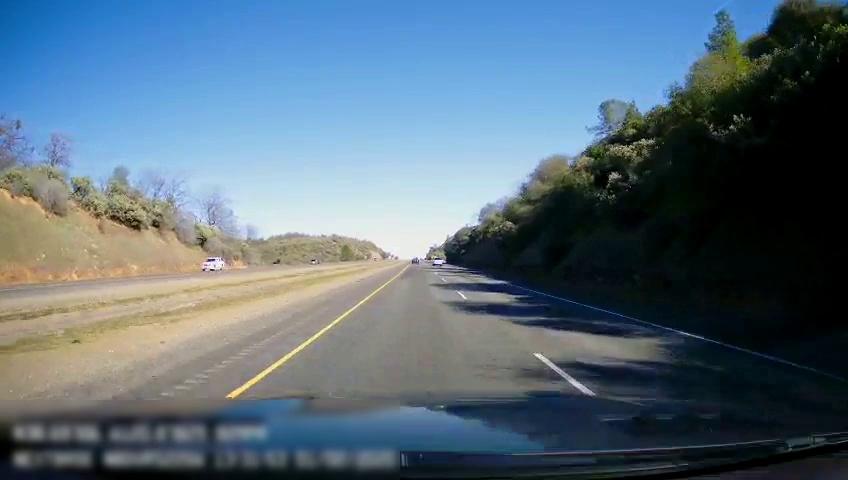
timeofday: Day
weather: Sunny
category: Drivable Space
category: Drivable Space
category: Vehicles | Truck
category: Vehicles | SUV
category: Lanes | Current Lane
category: Lanes | Current Lane
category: Lanes | Alternate Lane